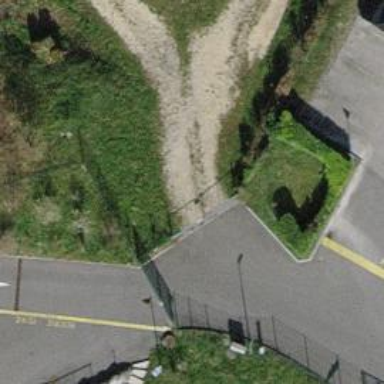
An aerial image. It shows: Gate.